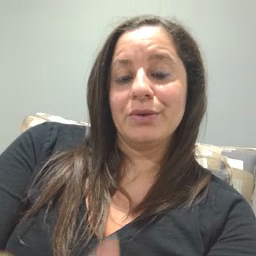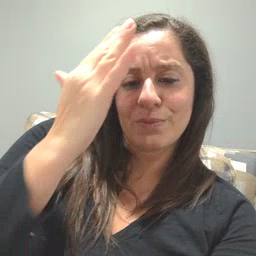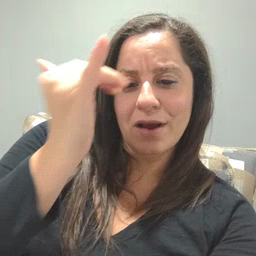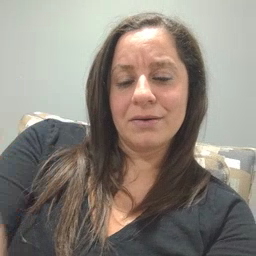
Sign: why